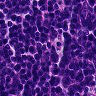
Metastatic tissue present: no